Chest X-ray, PA view. Patient: 24 years old, sex F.
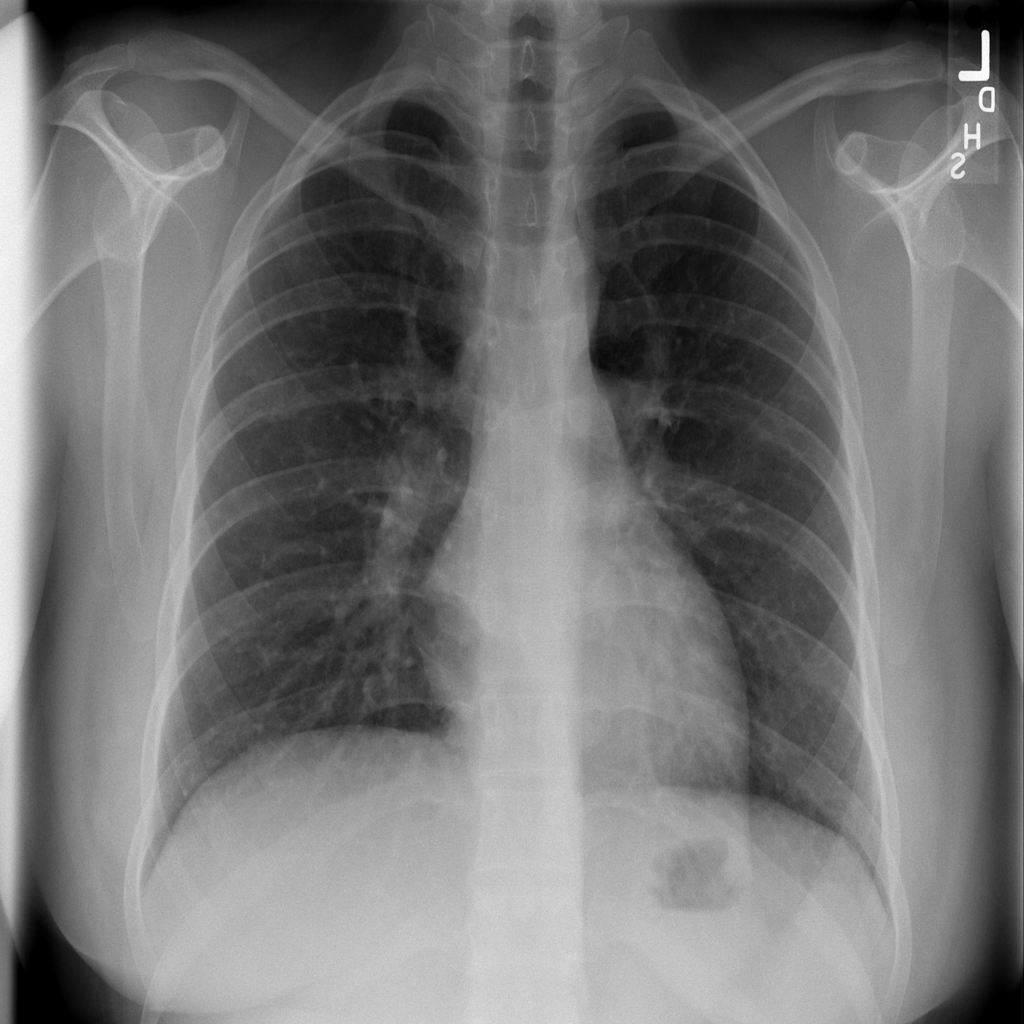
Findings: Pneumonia